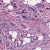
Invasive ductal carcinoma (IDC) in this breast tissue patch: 1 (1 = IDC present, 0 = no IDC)